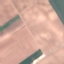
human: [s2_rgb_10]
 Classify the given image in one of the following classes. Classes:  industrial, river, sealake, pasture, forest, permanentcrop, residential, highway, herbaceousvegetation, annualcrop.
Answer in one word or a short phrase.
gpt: AnnualCrop